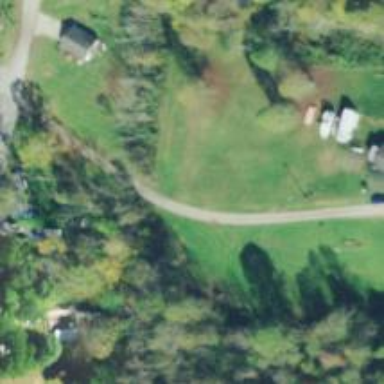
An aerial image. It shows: Driveway leading to service road.